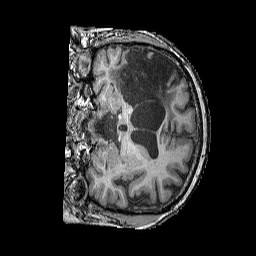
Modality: T1w
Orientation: coronal
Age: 50
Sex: male
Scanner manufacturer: siemens
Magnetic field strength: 3 T
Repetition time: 2.25 s
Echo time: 0.00415 s